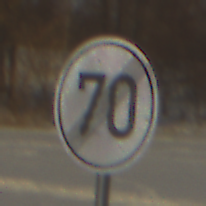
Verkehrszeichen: EndeGeschwindigkeit70
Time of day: MorningAfternoon
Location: Outdoor (Suburban)
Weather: PartlyCloudy
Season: NotSpecified
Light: Natural